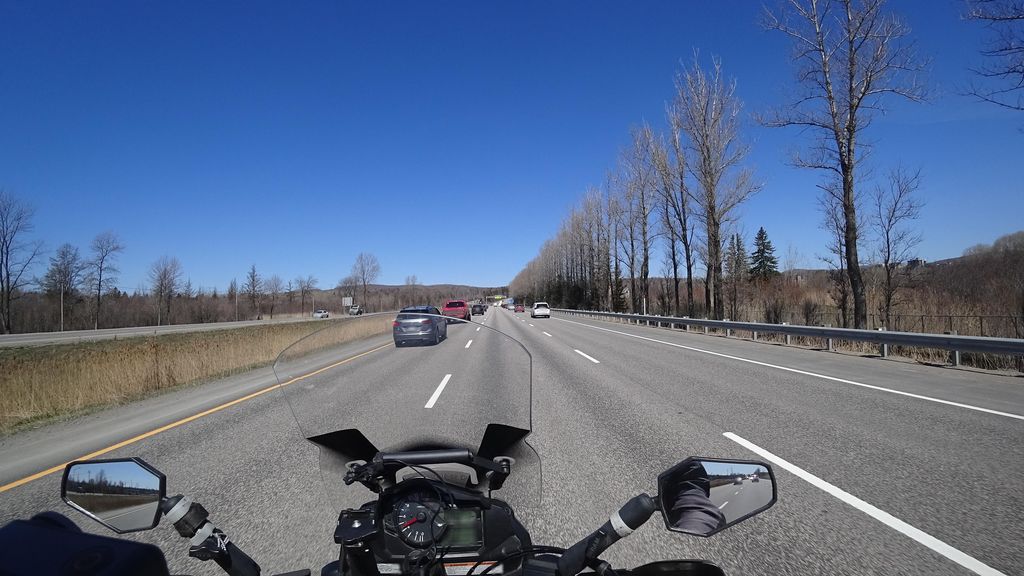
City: quebec_city